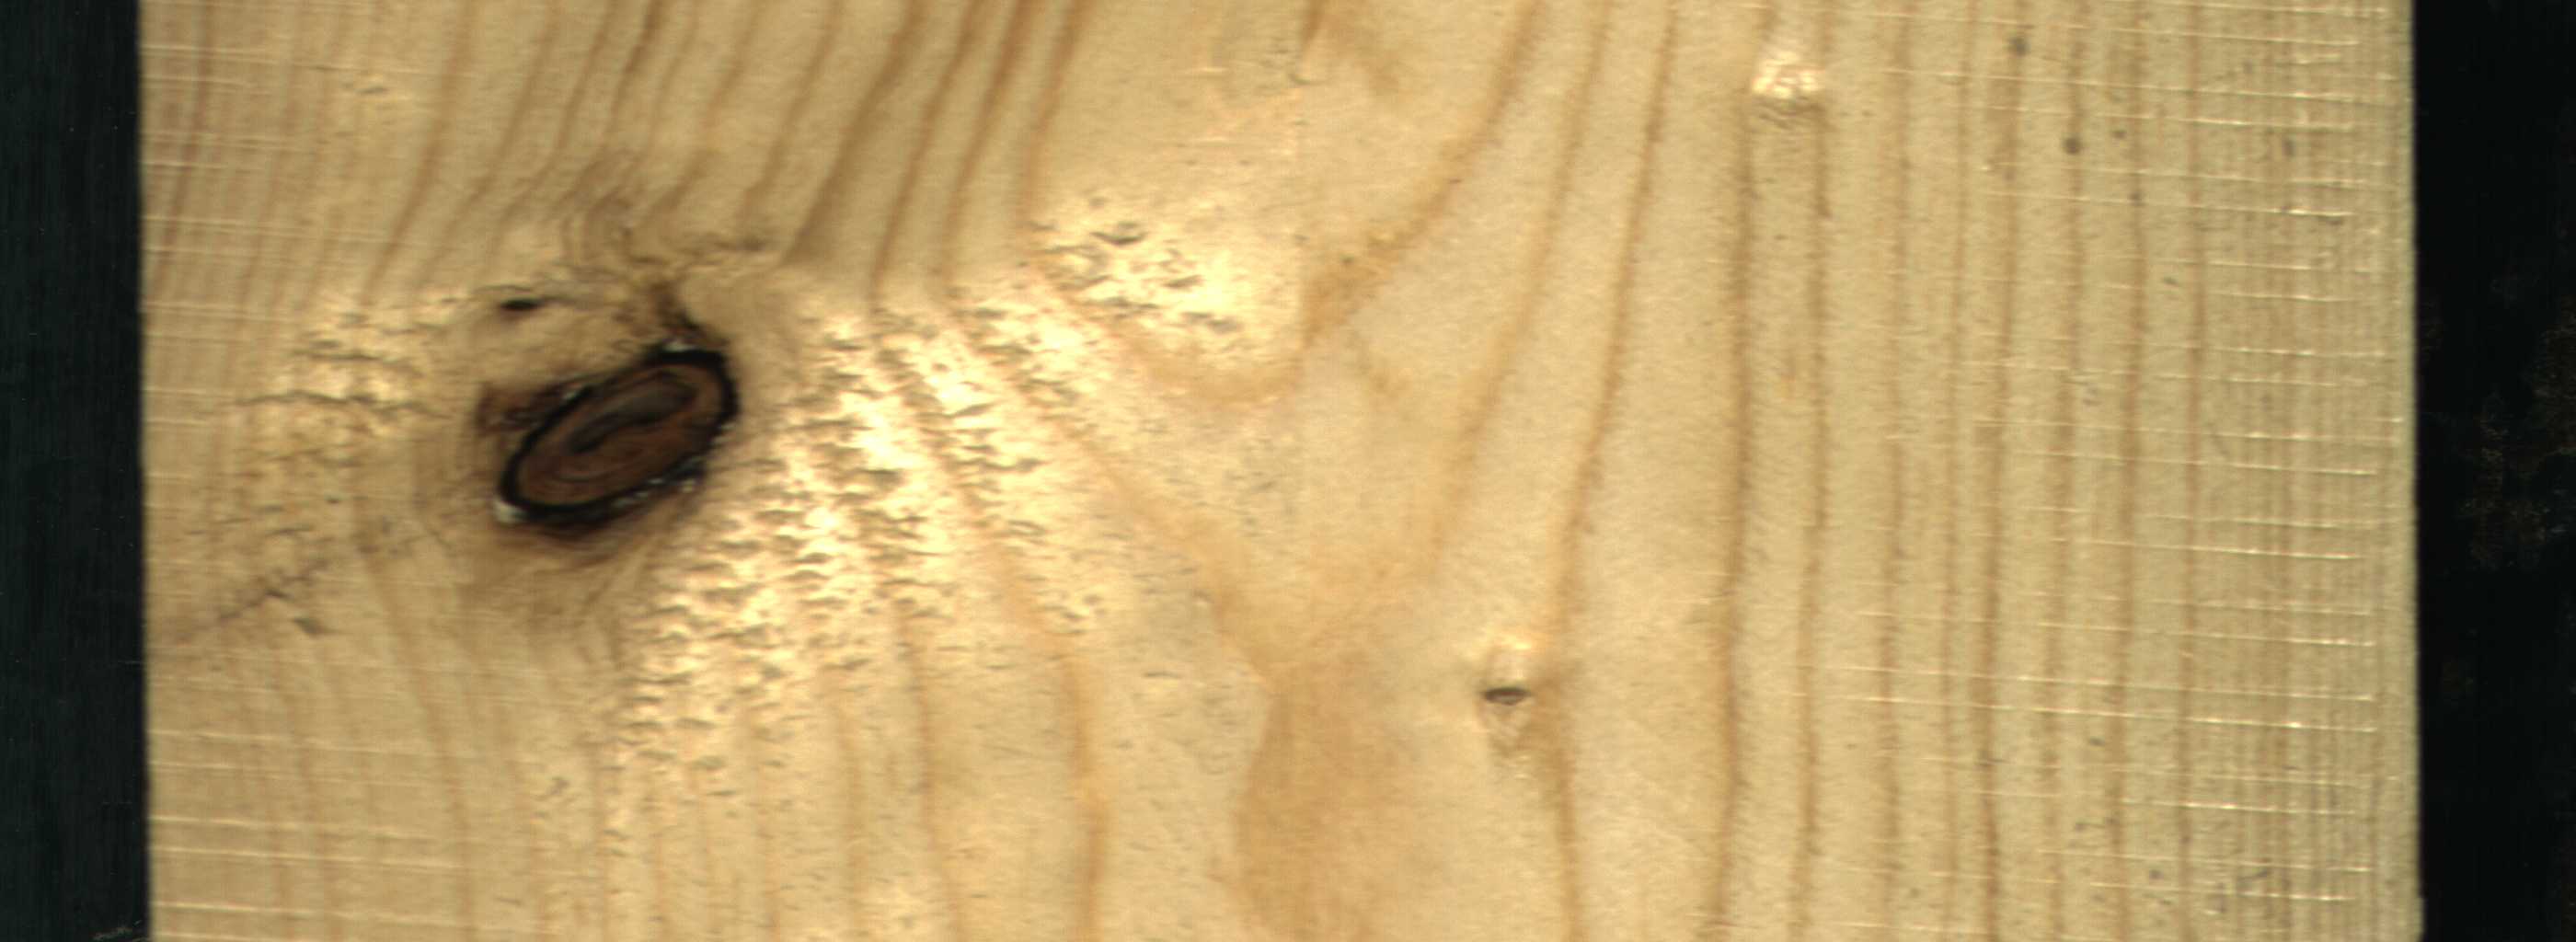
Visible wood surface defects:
Dead_Knot
Dead_Knot
Live_Knot